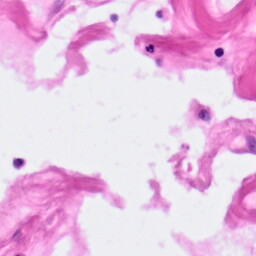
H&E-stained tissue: Pancreatic